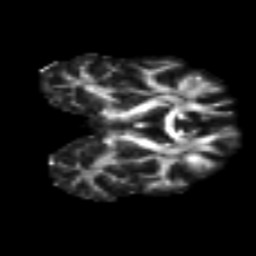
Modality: FA
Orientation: coronal
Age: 33
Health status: ill
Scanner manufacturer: philips
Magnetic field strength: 3 T
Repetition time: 9 s
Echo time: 0.127 s